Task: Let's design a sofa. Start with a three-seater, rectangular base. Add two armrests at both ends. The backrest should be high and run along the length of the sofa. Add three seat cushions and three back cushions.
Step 358:
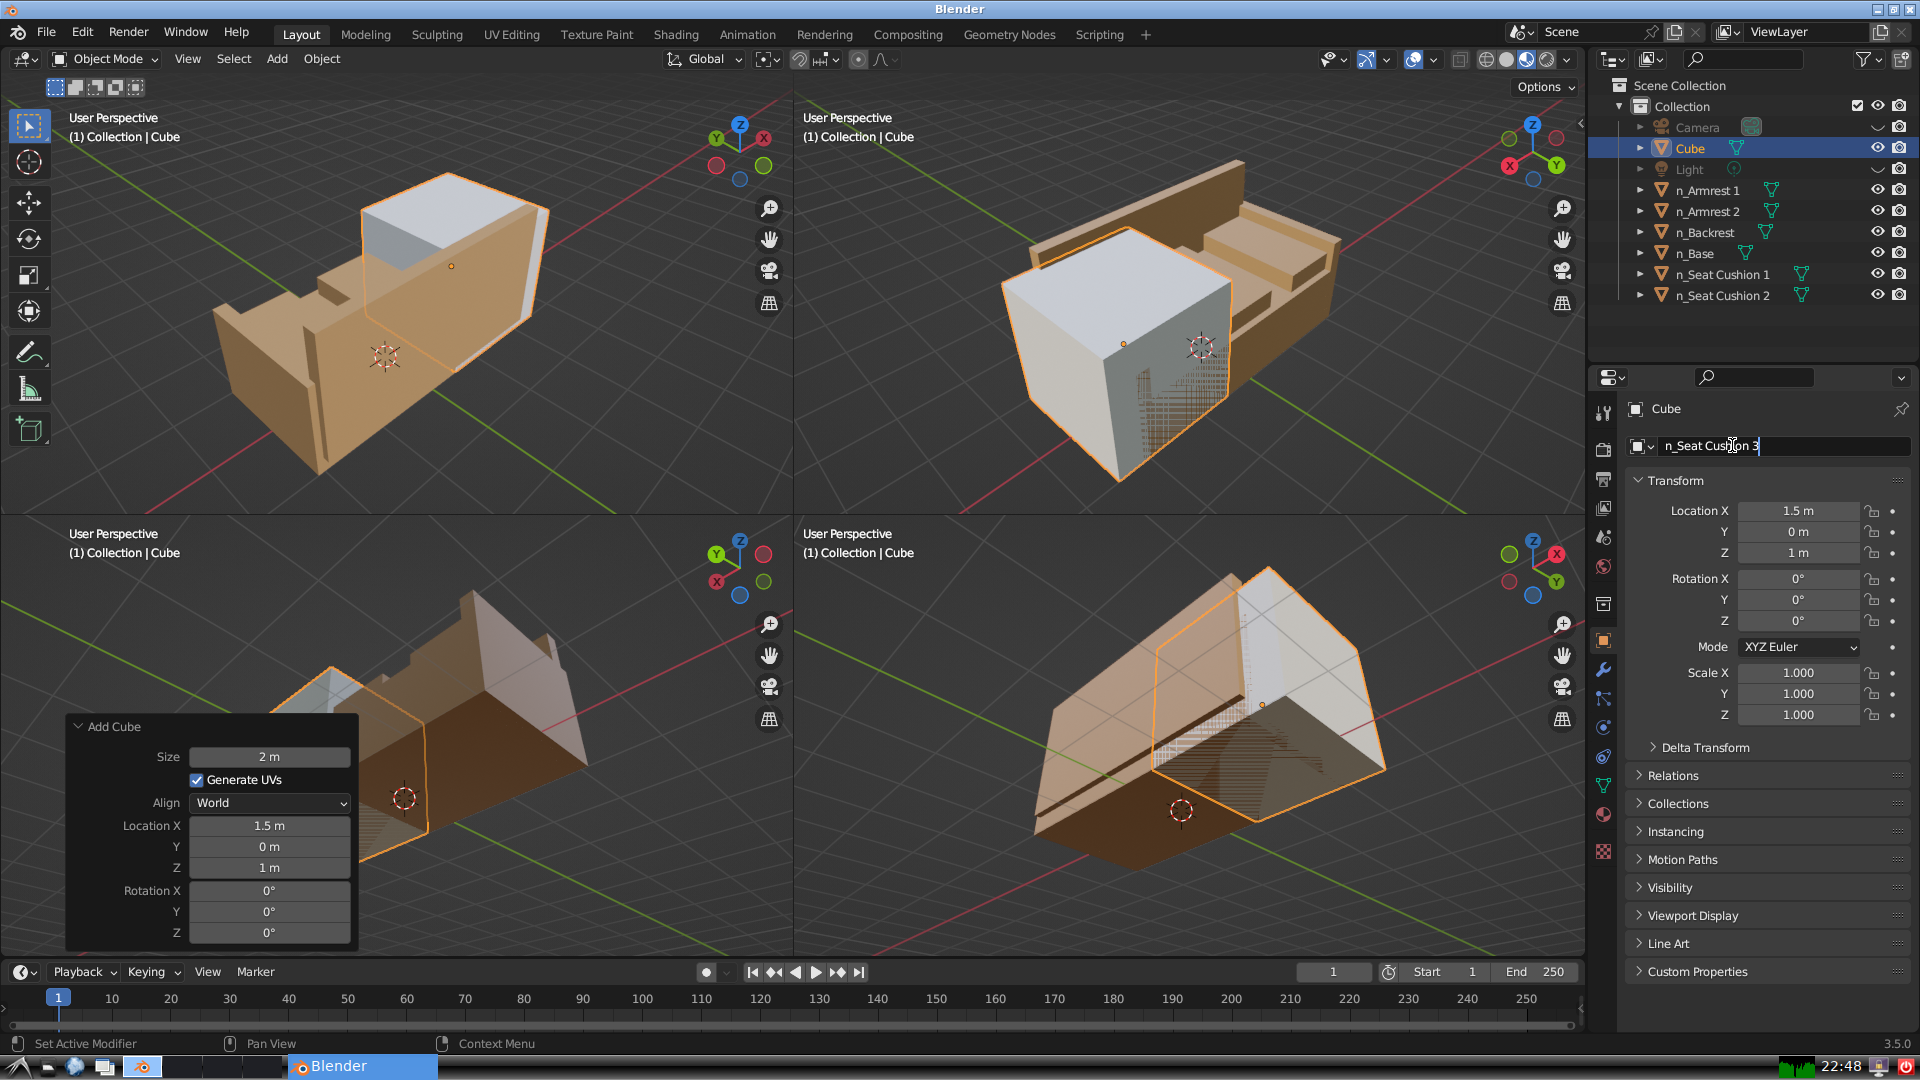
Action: {"key_press": ['Return']}